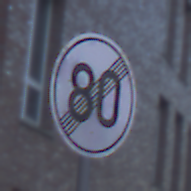
Verkehrszeichen: EndeGeschwindigkeit80
Umgebung: Outdoor, Urban
Tageszeit: SunriseSunset
Wetter: Clear
Licht: Natural
Jahreszeit: NotSpecified
Kontrast: MediumContrast